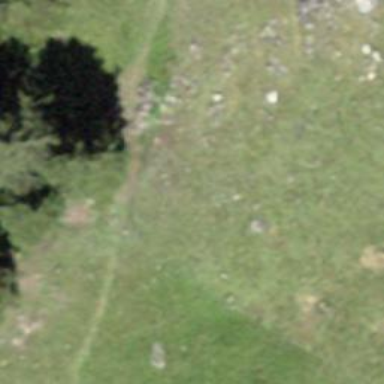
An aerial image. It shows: Grass path.